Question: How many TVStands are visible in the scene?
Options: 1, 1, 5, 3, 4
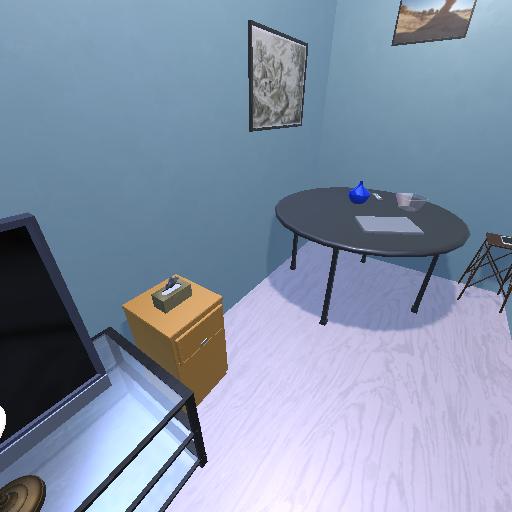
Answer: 1